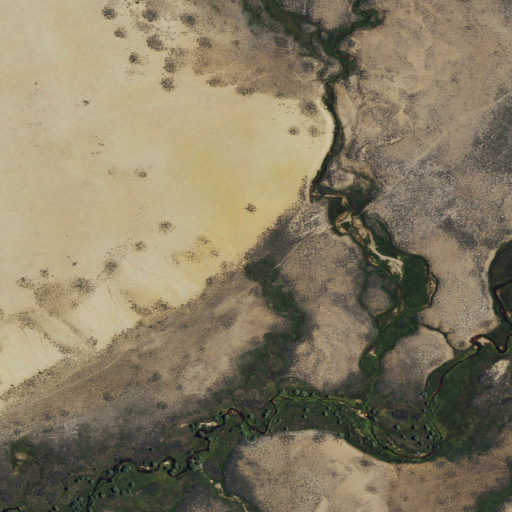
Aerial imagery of plain(s) in California named Mulkey Meadows containing shrub, barren land, woody wetlands, and grassland